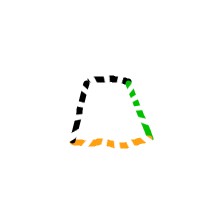
Shape: trapezoid